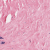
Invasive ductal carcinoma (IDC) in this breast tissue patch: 1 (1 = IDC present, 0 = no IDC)